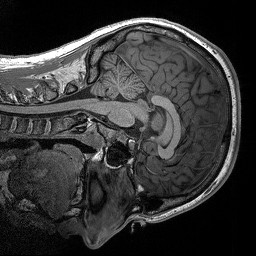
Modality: T1w
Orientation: sagittal
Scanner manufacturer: siemens
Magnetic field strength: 3 T
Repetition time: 2.3 s
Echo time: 0.00298 s